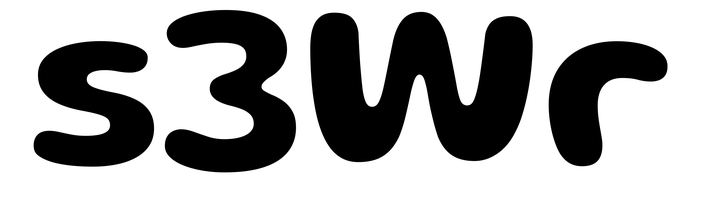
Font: Gluten_SemiBold